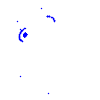
Particle: pion